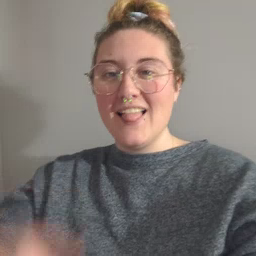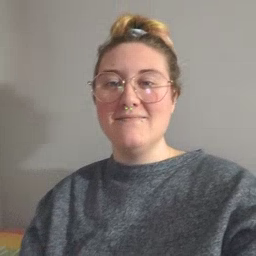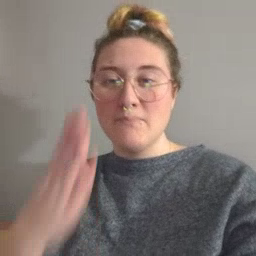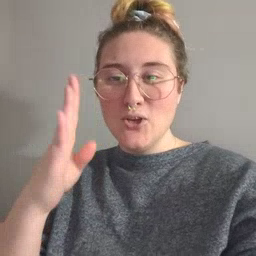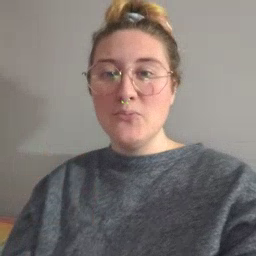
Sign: blue